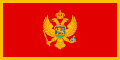
Flag of Montenegro